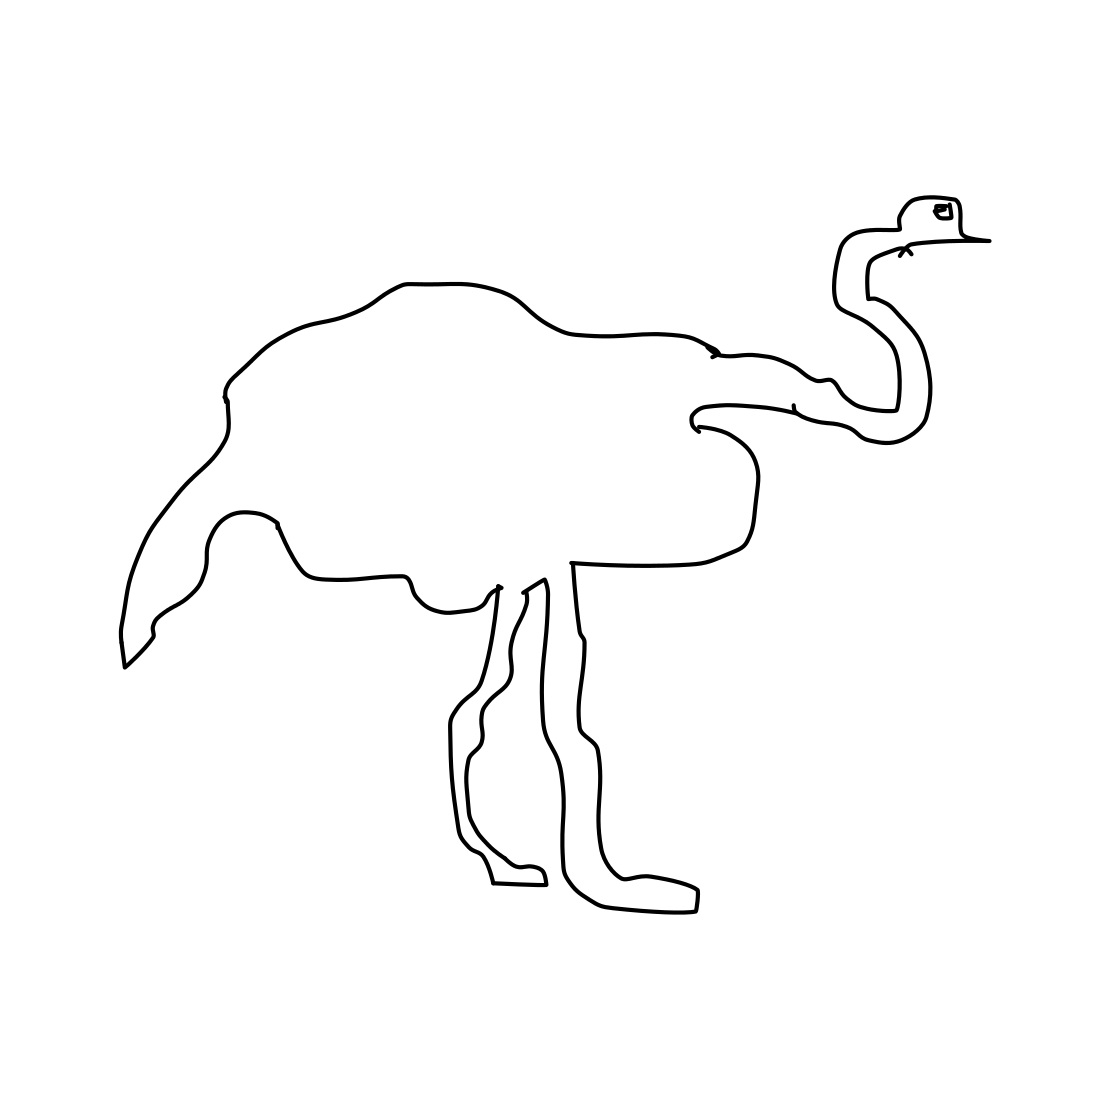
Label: standing bird